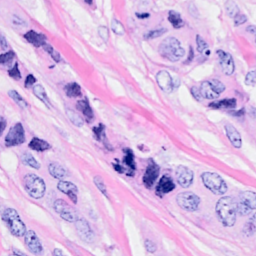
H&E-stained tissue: Breast